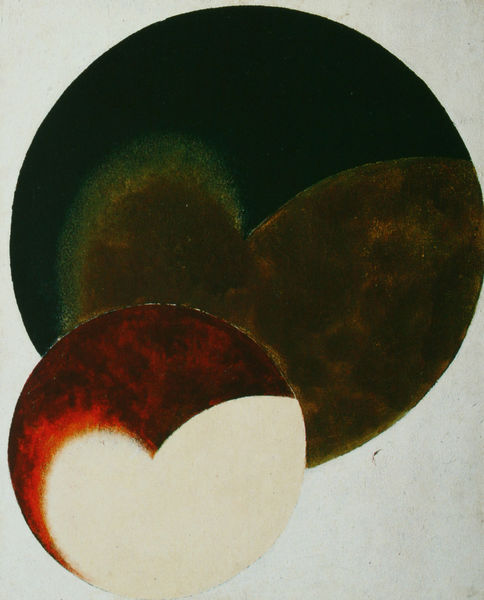
Titel: Nicht-figurative Malerei. Komposition 56 (76)
Künstler: Alexandr Rodtschenko
Standort: Moskau
Institution: Tretjakow-Galerie
Schlagwörter: weiß, aquarell, grün, braun, frisur, grau, orange, schwarz, rot, öl, kreis, rund, abstrakt, farben, modern, mond, kreise, herz, zirkel, überschneidung, sol lewitt, herzförmig, gross klein, maond